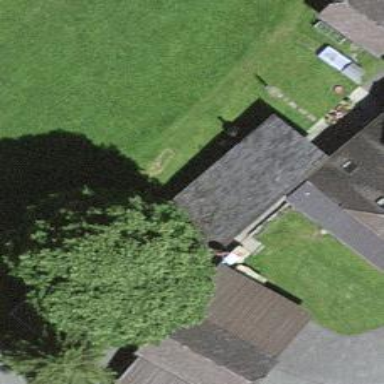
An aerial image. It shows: Barn.